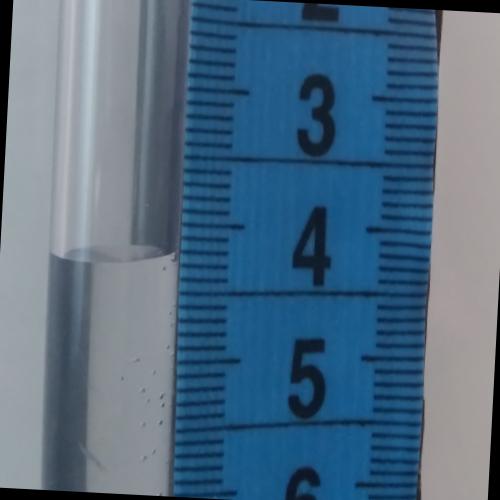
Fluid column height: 4.2 cm